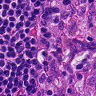
Metastatic tissue present: no